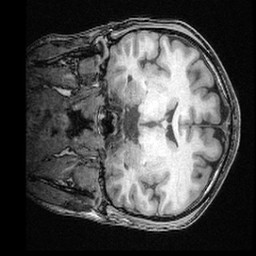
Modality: T1w
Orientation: coronal
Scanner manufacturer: ge
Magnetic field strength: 3 T
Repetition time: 0.008572 s
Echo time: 0.003384 s